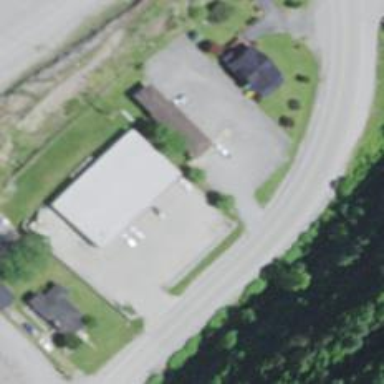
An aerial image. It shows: Post office.